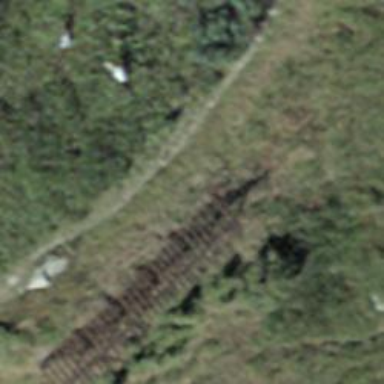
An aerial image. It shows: Structure designed for avalanche protection.